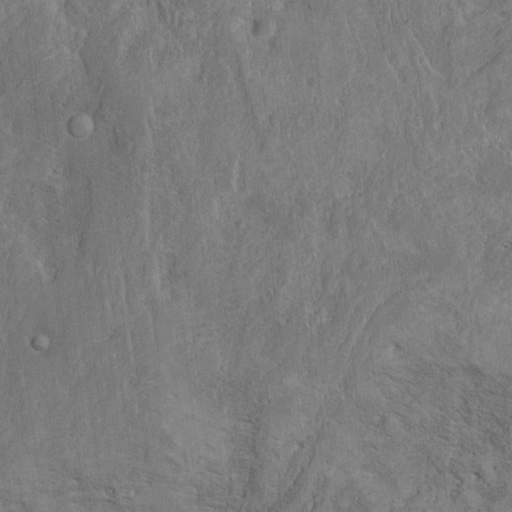
Classes present: Background